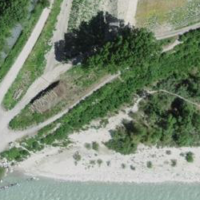
EUNIS habitat code: 24
Species observed at this site:
Salix alba
Plantago major
Salvia pratensis